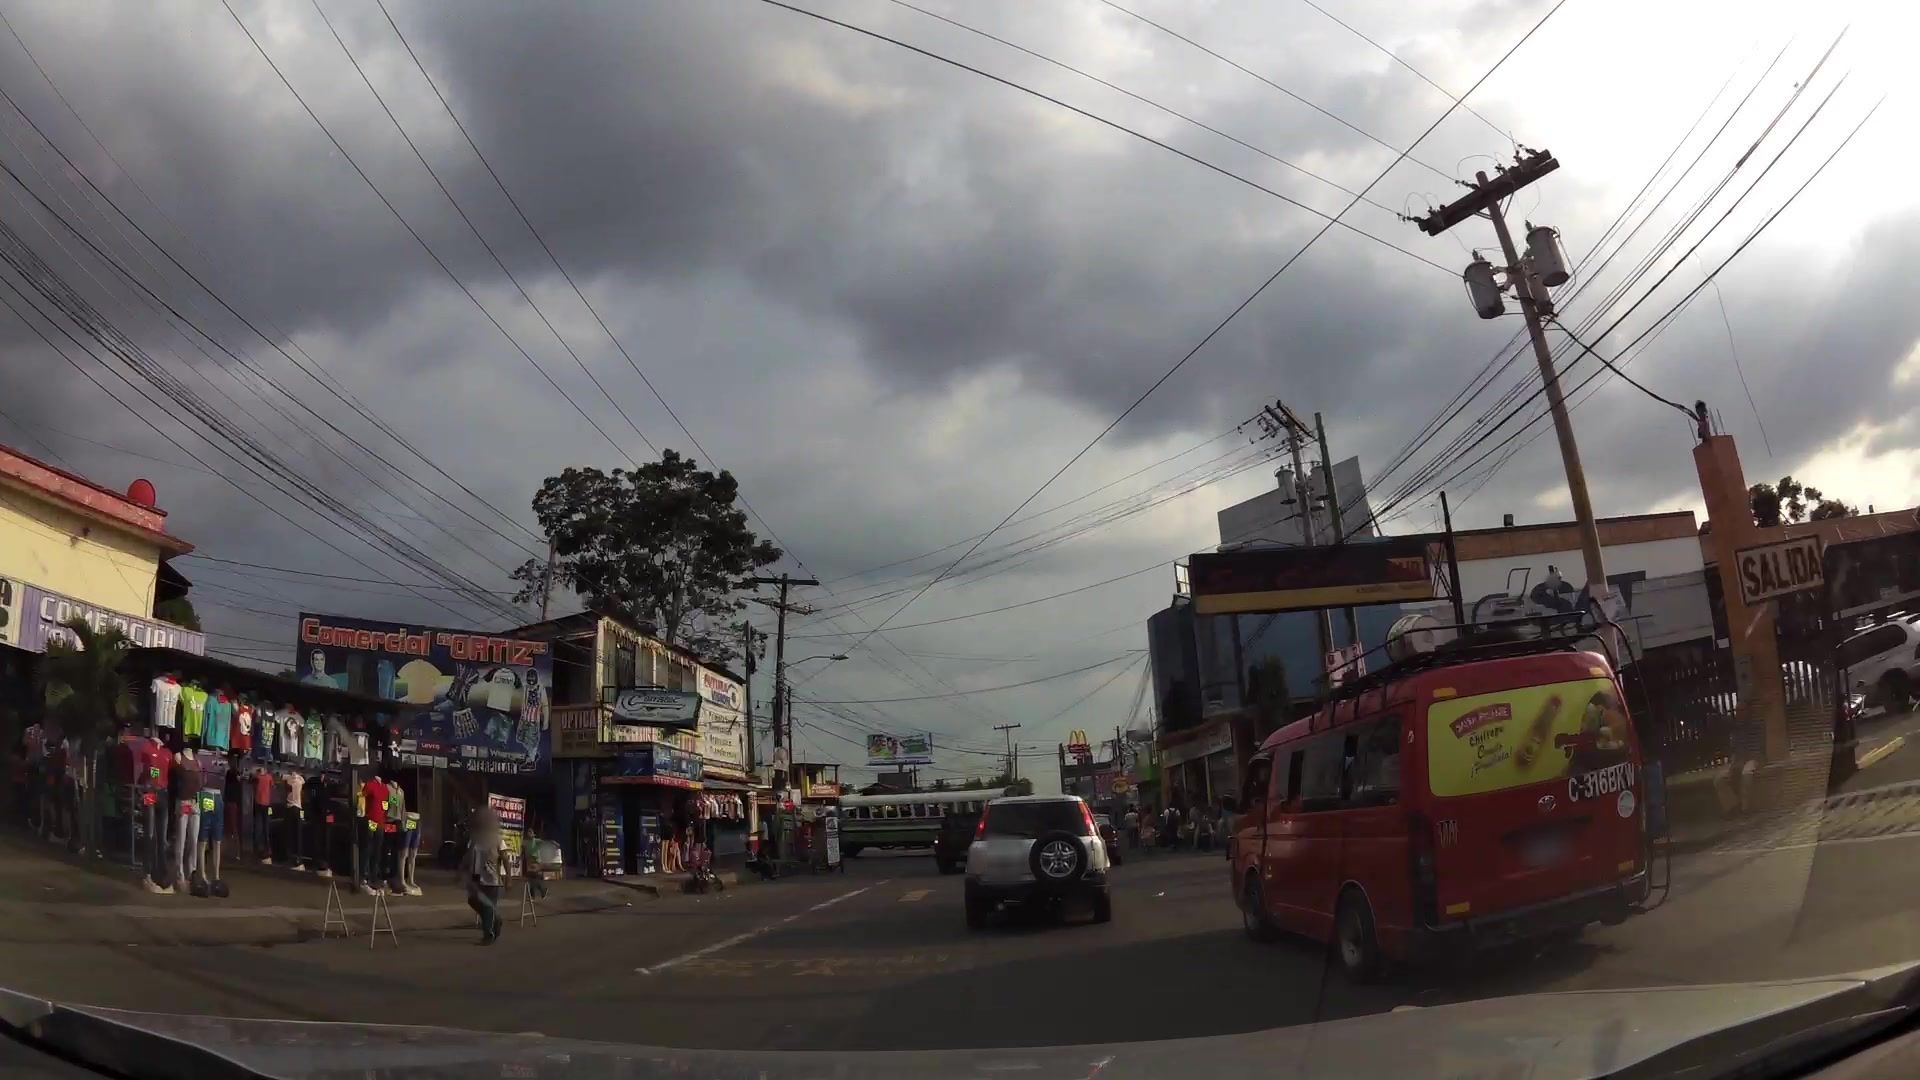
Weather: cloudy
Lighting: day
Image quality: good
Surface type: driving surface
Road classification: secondary
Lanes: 2.0
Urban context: urban centre
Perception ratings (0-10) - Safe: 3.8, Lively: 2.81, Beautiful: 4.09, Boring: 2.44, Depressing: 5.64, Wealthy: 0.61